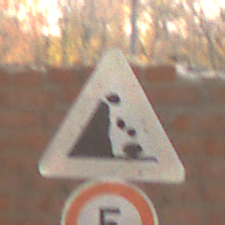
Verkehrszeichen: SteinschlagLinks
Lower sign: Geschwindigkeit5
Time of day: SunriseSunset
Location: Roofed (Suburban)
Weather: Clear
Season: NotSpecified
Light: Natural